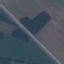
Land use / land cover: Highway